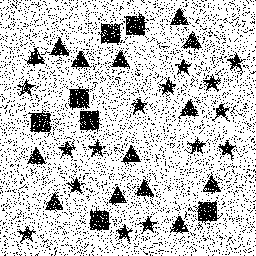
Squares: 7
Triangles: 14
Stars: 15
Total shapes: 36